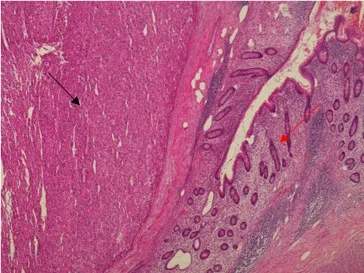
(C, D) The HE stain of pathological diagnosis. The black arrow point at tumor lesion. The red arrow point at the appendix.
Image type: pathology (h&e)